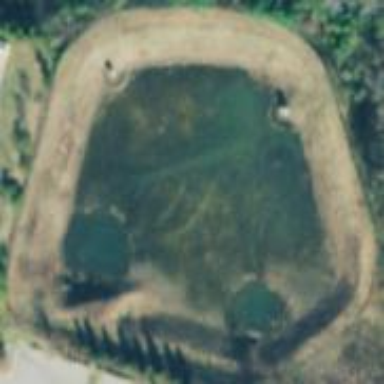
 creating natural and serene environment."